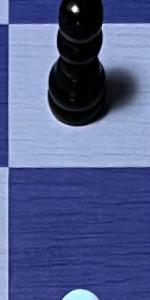
Label: Empty